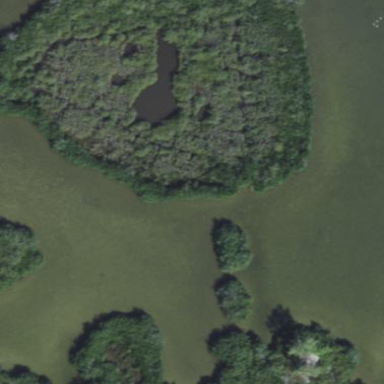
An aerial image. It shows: Wetland area dominated by mangroves.